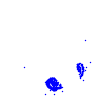
Particle: electron